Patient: sex M, age 49
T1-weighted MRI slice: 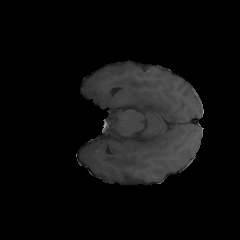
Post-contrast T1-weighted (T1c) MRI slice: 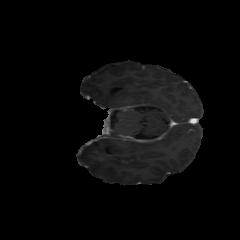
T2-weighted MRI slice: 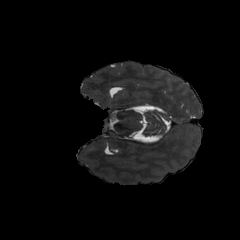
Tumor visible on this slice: no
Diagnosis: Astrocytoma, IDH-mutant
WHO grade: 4